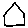
Label: hexagon